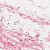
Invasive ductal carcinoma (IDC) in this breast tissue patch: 0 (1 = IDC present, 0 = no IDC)